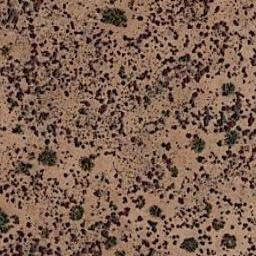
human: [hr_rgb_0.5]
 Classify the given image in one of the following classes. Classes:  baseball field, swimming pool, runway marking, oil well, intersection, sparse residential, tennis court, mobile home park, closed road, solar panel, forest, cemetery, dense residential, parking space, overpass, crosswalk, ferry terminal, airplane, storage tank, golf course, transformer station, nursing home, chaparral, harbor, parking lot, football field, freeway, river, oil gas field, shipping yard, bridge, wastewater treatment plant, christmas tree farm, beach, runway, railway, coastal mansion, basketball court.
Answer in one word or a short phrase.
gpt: chaparral